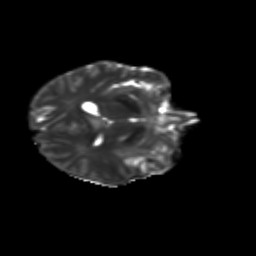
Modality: T2w
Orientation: axial
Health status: ill
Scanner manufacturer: siemens
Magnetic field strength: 3 T
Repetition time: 13.7 s
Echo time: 0.098 s